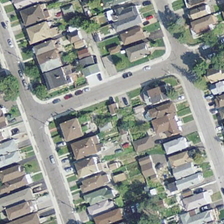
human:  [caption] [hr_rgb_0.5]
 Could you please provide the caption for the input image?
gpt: many buildings and green trees are in a dense residential area .

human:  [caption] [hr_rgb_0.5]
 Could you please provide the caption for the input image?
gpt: many buildings and green trees are in a dense residential area .

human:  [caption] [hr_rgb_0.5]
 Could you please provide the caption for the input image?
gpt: many buildings and green trees are in a dense residential area .

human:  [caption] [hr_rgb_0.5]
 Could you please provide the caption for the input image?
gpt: many buildings and green trees are in a dense residential area .

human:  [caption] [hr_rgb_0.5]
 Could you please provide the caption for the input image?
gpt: many buildings and green trees are in a dense residential area .